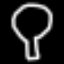
Label: mushroom